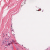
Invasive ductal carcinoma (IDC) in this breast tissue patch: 0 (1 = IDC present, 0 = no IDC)